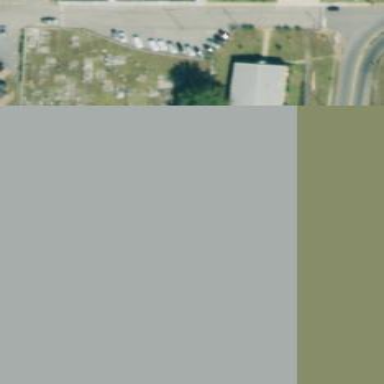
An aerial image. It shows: Cemetery.